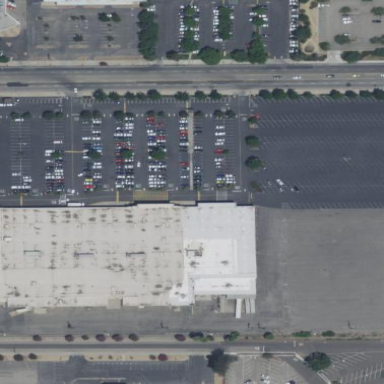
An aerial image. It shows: Retail area.